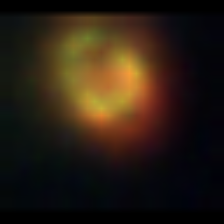
Taxon: NanoPlankton
Group: Other